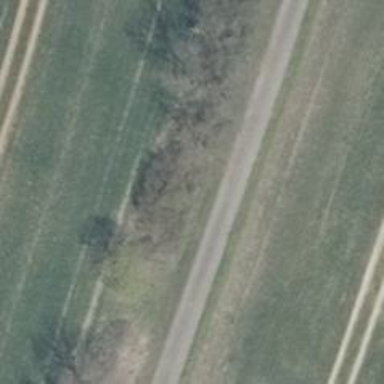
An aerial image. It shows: Dirt track road with grade 4 tracktype.